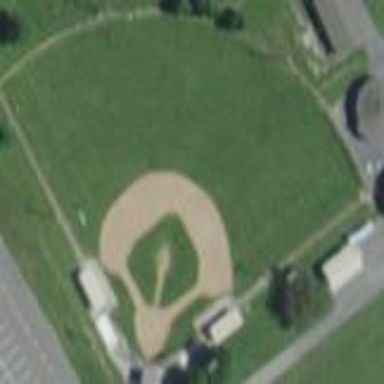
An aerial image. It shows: Baseball pitch for leisure land.